Interaction volume radius: 5 \u00c5
Interaction volume height: 25 \u00c5
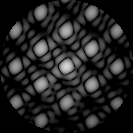
Disorder parameter: 0.09548